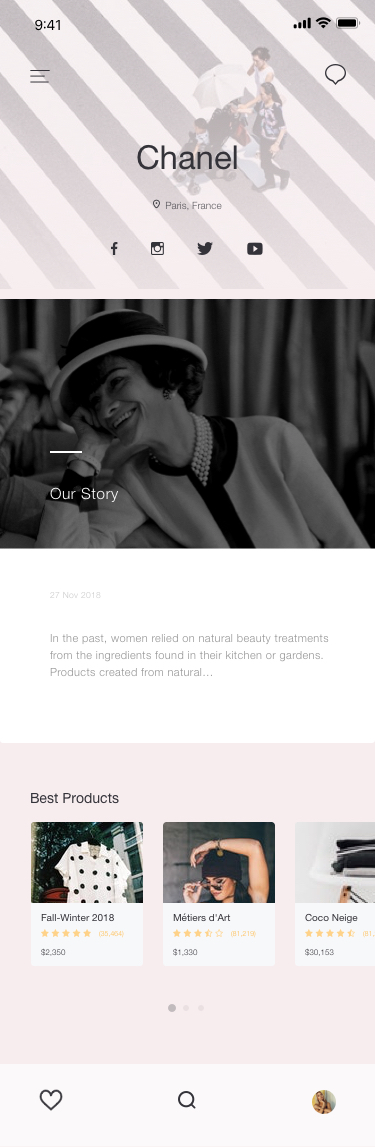
Text in this UI design:
Paris, France
Chanel
Best Products
Our Story
27 Nov 2018
In the past, women relied on natural beauty treatments from the ingredients found in their kitchen or gardens. Products created from natural…